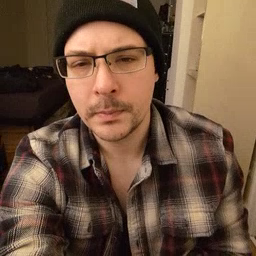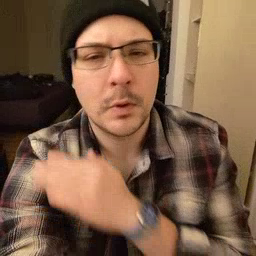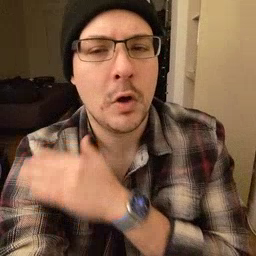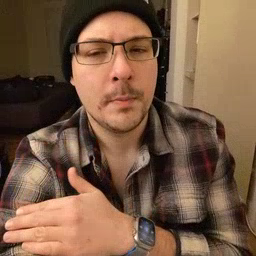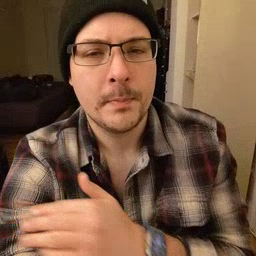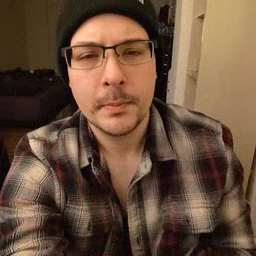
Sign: arm